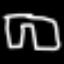
Label: pants